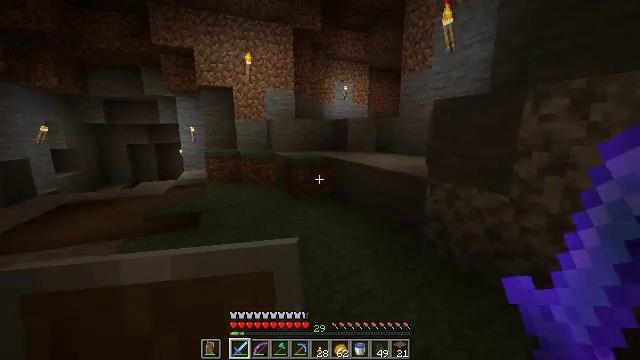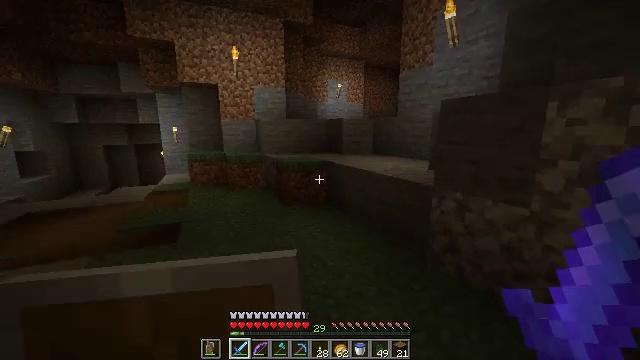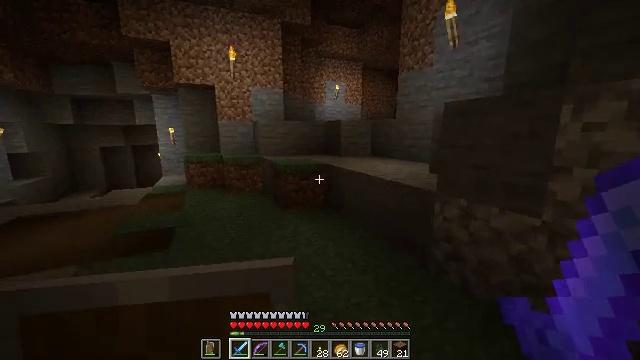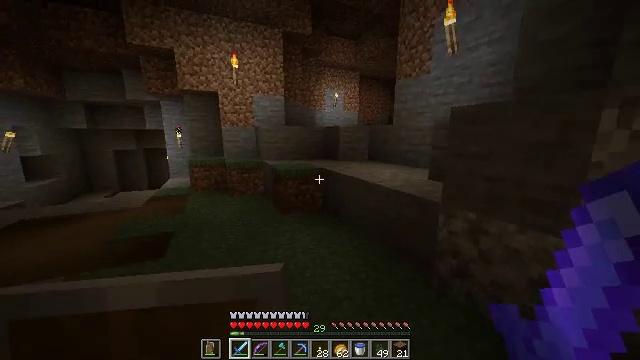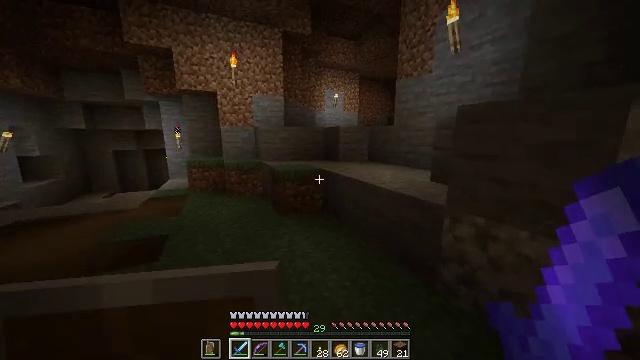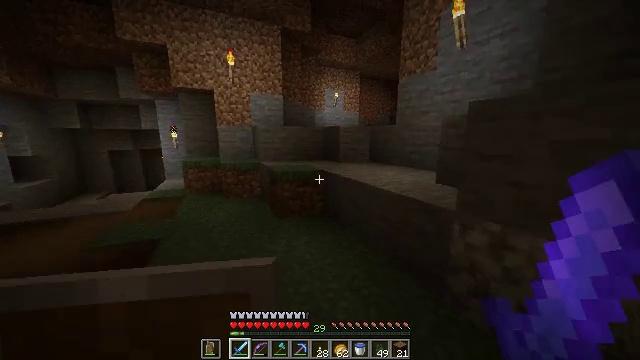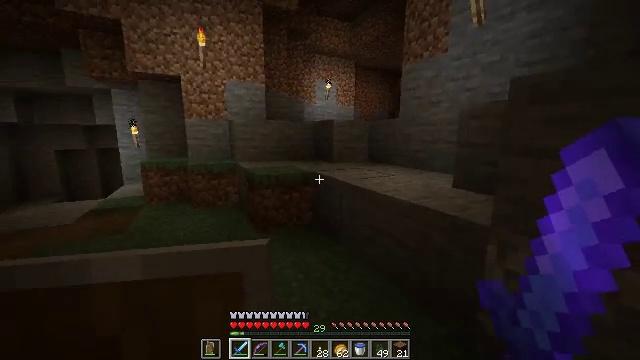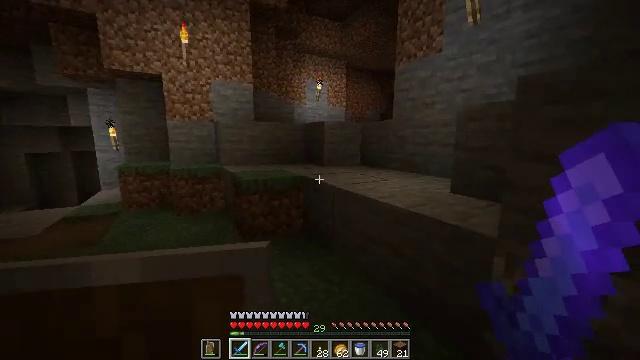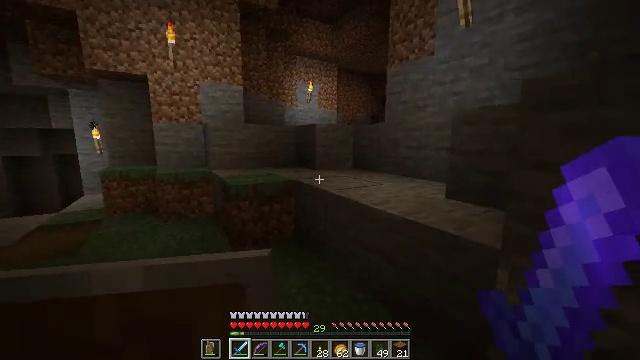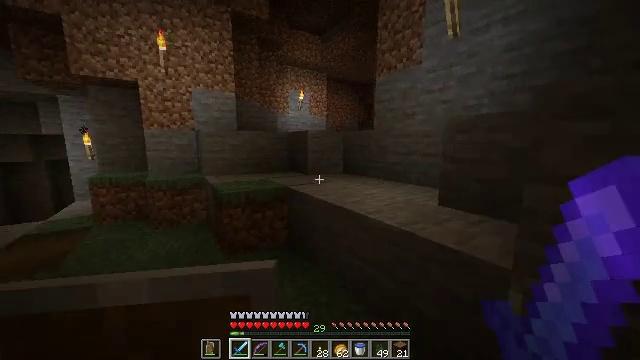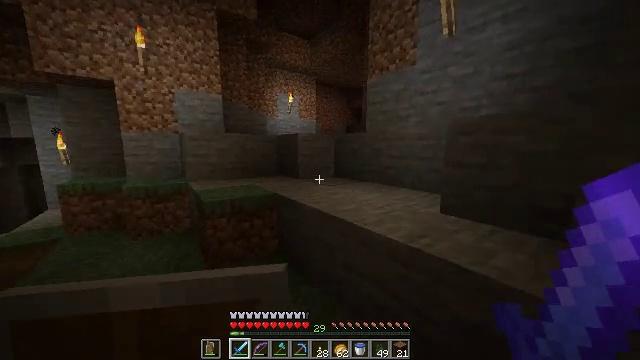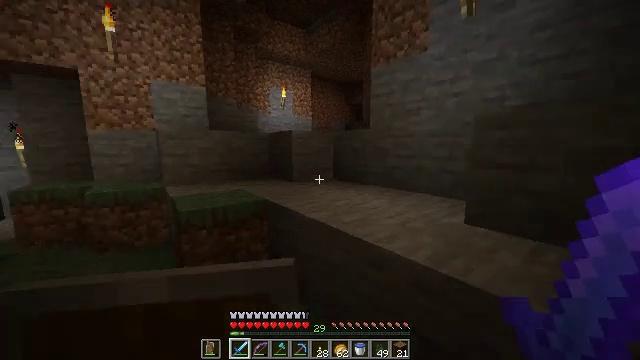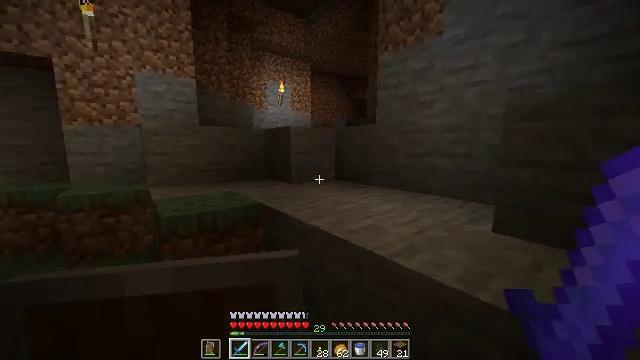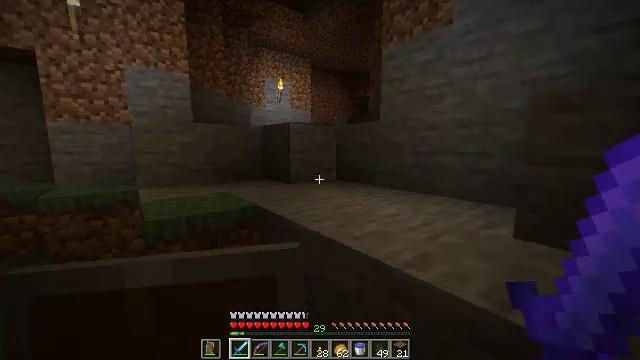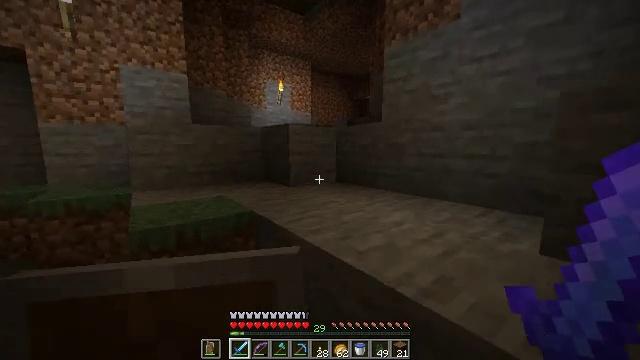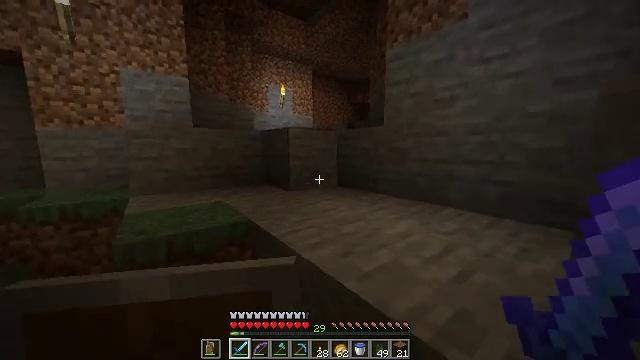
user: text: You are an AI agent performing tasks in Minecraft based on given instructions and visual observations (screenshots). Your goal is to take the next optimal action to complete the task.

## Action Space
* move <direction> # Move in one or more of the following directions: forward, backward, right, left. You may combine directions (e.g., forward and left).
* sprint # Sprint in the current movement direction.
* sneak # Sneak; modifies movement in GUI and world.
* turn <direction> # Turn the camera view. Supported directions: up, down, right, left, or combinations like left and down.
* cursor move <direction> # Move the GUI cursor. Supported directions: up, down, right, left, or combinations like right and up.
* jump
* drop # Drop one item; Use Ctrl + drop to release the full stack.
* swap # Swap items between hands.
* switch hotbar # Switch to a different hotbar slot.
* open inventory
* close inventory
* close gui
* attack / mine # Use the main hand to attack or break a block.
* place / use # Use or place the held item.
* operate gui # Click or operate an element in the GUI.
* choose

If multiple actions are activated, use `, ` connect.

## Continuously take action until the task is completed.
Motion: motion action
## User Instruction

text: Collect beetroots from the field.
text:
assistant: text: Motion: move forward, turn right
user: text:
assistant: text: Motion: move forward
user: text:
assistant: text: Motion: move forward
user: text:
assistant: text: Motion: move forward
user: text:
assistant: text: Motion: move forward
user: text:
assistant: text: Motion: move forward, turn right
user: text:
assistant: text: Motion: move forward, turn right
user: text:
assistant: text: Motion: move forward, turn right
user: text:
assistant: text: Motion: move forward, turn right
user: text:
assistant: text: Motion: move forward, turn right
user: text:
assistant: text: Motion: move forward, turn right
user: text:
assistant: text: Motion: move forward
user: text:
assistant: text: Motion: move forward
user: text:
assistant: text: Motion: move forward
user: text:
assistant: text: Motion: move forward
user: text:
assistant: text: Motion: move forward
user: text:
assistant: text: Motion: move forward, jump
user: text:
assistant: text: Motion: move forward, jump
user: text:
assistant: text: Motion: move forward, jump
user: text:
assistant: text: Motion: move forward
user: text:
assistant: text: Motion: move forward and move left
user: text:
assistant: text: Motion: move forward and move left
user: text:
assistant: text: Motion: move forward and move left
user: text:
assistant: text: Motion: move forward and move left, turn right
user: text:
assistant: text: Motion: move forward and move left
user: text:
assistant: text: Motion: move forward and move left, turn right
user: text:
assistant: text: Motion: move forward and move left, turn right
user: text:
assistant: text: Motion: move forward and move left, turn right and up
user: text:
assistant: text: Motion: move forward and move left, turn right
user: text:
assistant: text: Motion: move forward and move left, turn right and up